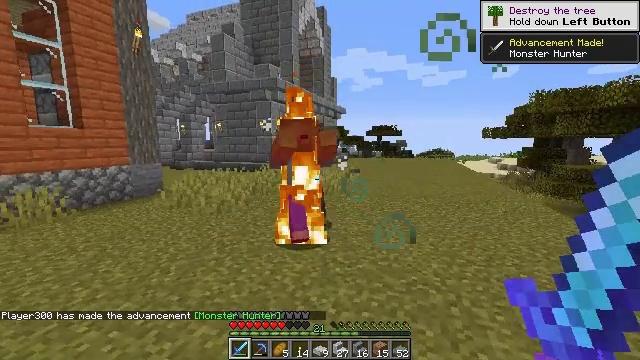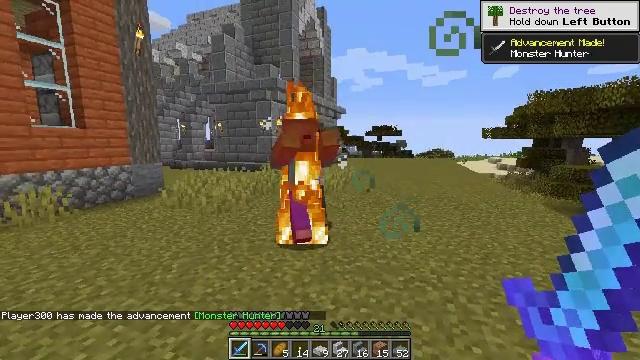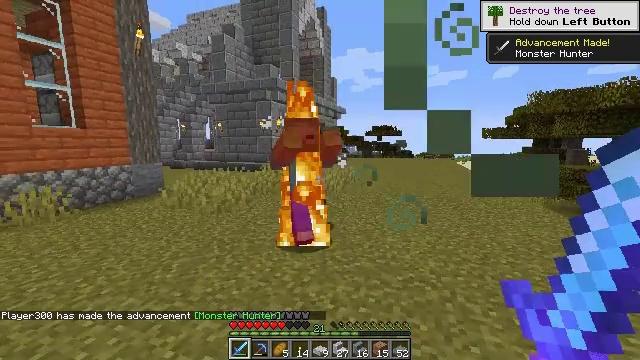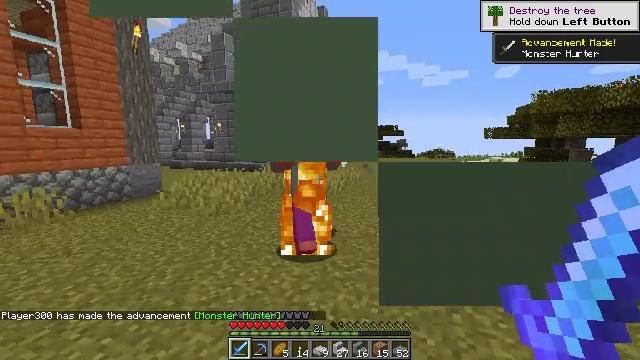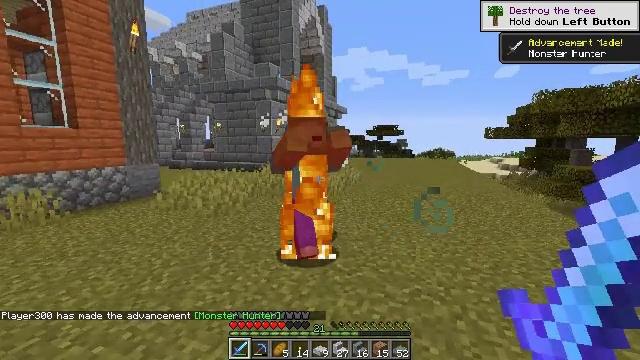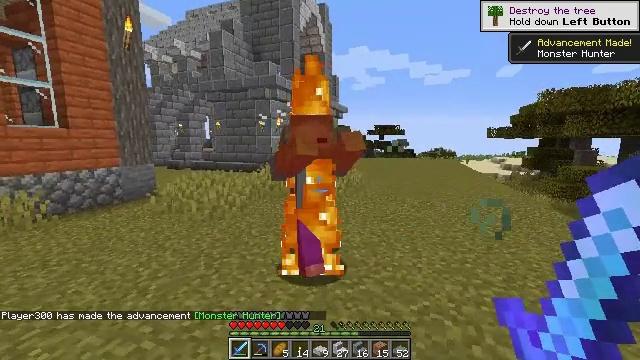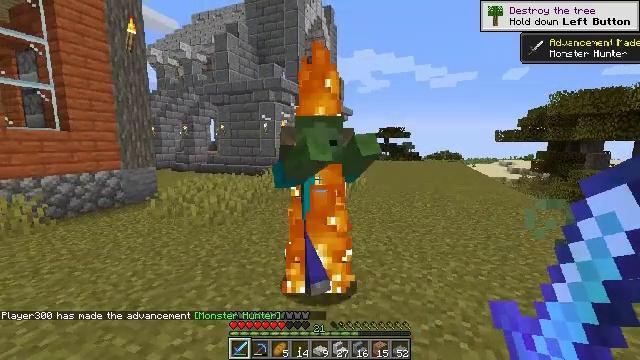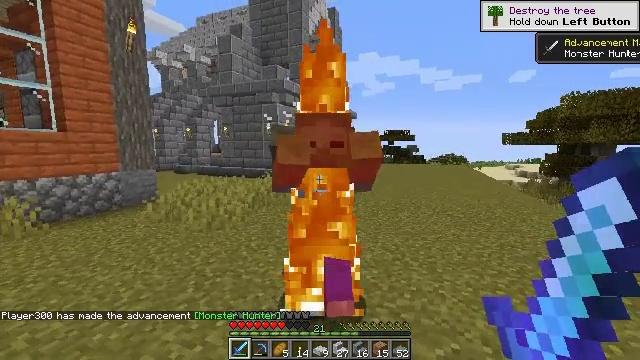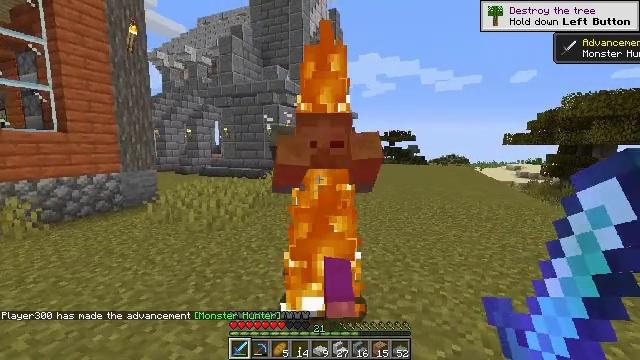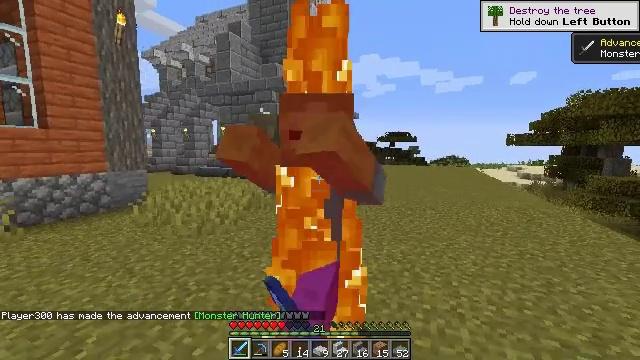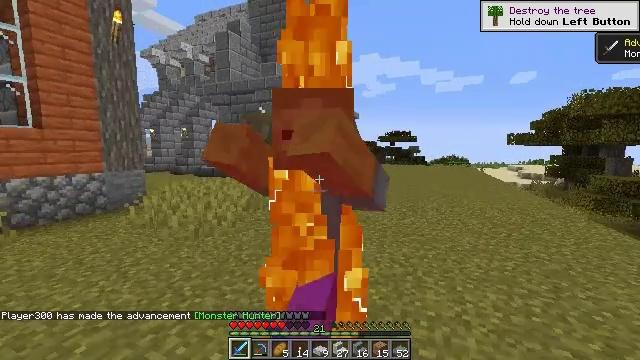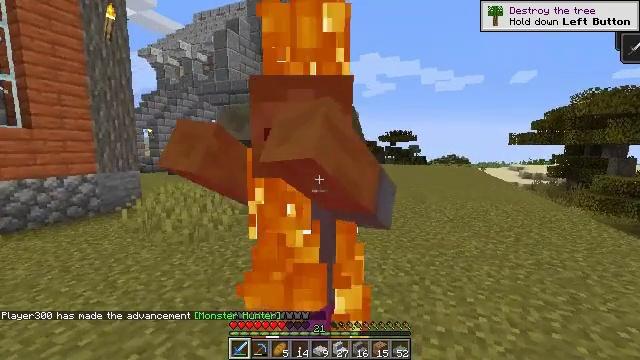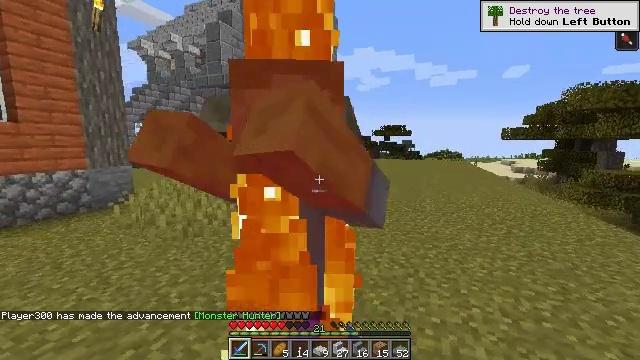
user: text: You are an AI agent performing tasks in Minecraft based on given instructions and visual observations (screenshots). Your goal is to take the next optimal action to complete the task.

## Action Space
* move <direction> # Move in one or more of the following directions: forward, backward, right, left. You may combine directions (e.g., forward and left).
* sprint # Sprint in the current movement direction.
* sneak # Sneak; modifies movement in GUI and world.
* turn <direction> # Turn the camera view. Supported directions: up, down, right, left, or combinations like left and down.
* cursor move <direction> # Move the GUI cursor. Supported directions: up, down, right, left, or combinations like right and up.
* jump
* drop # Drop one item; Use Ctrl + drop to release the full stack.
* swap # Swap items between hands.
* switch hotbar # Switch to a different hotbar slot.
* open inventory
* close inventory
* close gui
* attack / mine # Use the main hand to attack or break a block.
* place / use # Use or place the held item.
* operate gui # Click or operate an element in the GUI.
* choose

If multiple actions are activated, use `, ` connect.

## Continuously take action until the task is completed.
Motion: motion action
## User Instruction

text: Combat enemy.
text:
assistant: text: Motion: no_op
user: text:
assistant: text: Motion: move forward
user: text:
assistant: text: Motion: move forward
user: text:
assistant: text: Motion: move forward
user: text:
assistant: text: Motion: move forward
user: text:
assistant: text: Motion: move forward, turn left
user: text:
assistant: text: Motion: move forward
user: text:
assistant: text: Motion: move forward, attack / mine
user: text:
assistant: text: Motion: move forward, attack / mine
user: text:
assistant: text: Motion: move forward, attack / mine
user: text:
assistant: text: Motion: attack / mine
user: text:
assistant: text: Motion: move back, turn right and down
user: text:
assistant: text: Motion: no_op